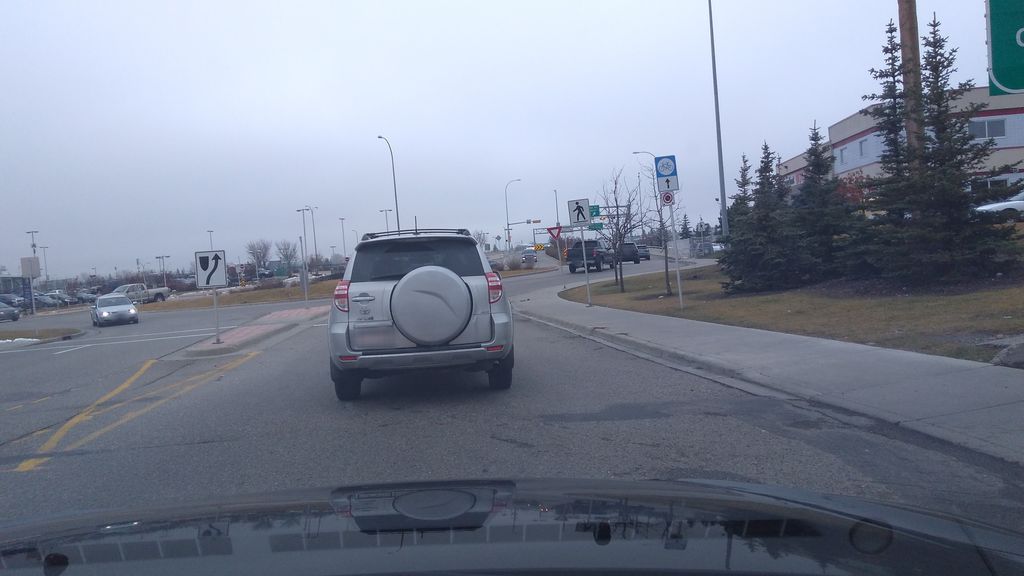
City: calgary